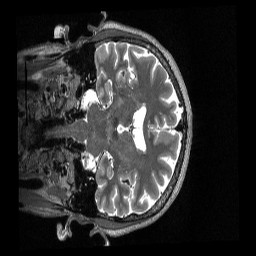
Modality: T2w
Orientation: coronal
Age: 70
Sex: female
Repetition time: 3.2 s
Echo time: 0.563 s